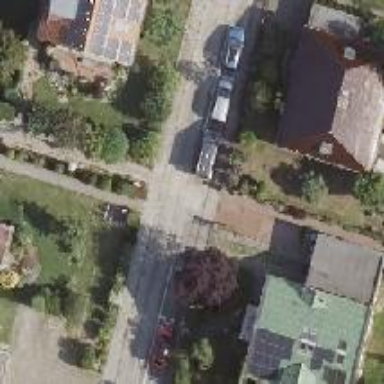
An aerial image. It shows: Living street with sidewalks on both sides.